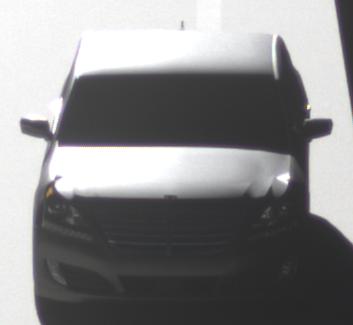
Make: Hyundai
Model: Equus
Detailed model: Gen. 2 VI
Model produced from: 2009
Model produced until: 2016
Doors: 4
Color: gray
Road condition: dry road
Daytime: morning or afternoon
Contrast: high contrast